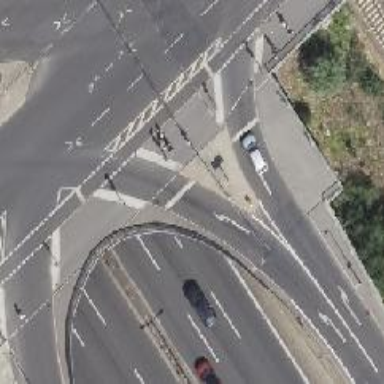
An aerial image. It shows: Road with traffic signals.